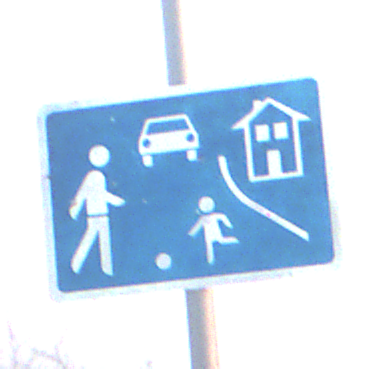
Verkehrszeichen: BeginnVerkehrsberuhigterBereich
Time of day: SunriseSunset
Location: Outdoor (Nature)
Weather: Clear
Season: NotSpecified
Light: Natural